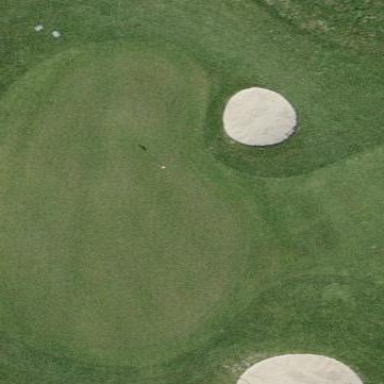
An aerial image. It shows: Golf green.